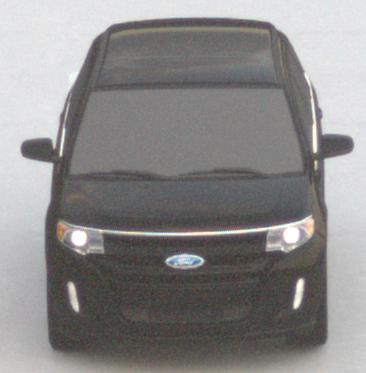
Make: Ford
Model: Edge
Detailed model: Gen. 1 Facelift
Model produced from: 2010
Model produced until: 2015
Doors: 5
Color: black
Road condition: dry road
Daytime: sunrise or sunset
Contrast: low contrast